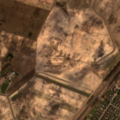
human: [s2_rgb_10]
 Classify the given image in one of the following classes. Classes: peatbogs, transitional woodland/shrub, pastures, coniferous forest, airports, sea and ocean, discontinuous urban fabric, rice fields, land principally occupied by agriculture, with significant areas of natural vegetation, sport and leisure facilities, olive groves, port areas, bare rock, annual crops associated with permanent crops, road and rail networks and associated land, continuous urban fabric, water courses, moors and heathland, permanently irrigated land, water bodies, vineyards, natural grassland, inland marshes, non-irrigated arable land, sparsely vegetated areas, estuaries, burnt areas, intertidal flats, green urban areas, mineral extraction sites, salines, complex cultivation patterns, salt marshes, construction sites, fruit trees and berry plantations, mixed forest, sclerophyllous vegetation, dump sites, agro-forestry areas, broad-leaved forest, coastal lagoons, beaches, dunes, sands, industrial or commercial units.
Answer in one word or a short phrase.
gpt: discontinuous urban fabric, non-irrigated arable land, pastures, complex cultivation patterns